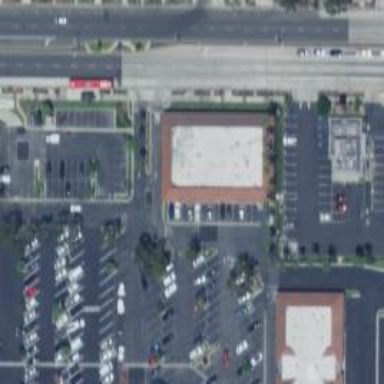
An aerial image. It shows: Car rental facility.